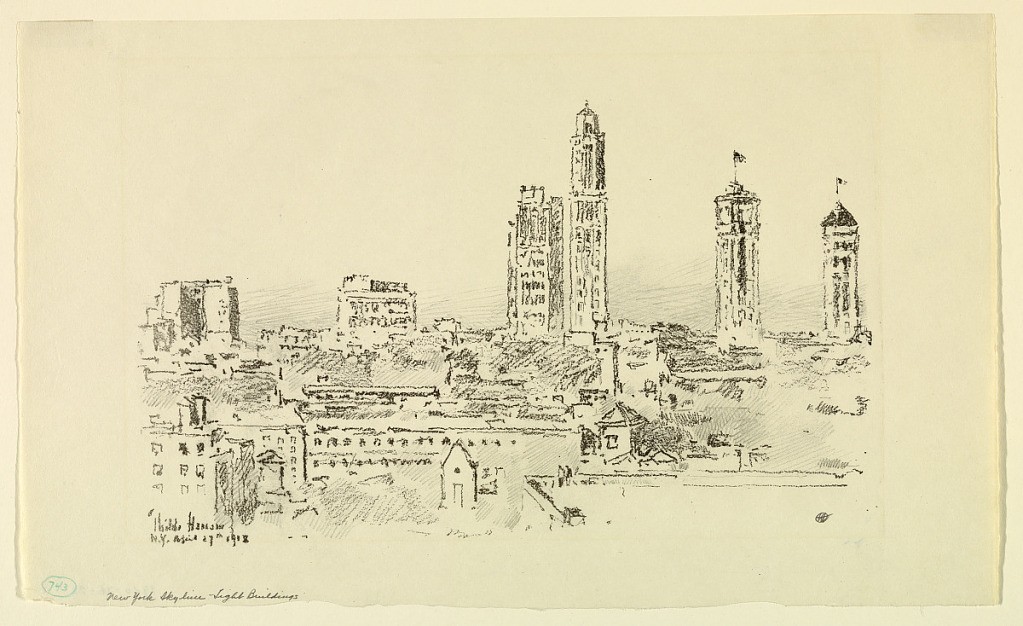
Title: New York Skyline – Light Buildings
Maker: Childe Hassam, American, 1859–1935
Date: April 27, 1918
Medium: Lithograph on wove paper
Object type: Print
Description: New York City skyline seen in bright daylight. Similar composition to "New York Skyline - Dark Buildings" (1940-76-21).